Field crop: maize
Growth stage: 1
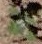
Species: chenopodium